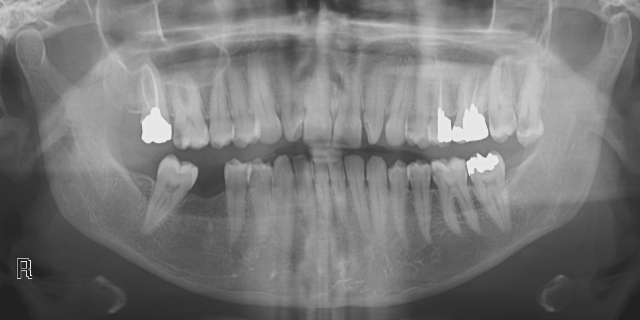
adult